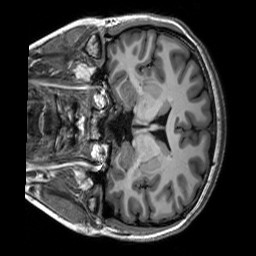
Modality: T1w
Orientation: coronal
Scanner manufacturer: siemens
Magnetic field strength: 3 T
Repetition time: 2.3 s
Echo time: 0.00302 s